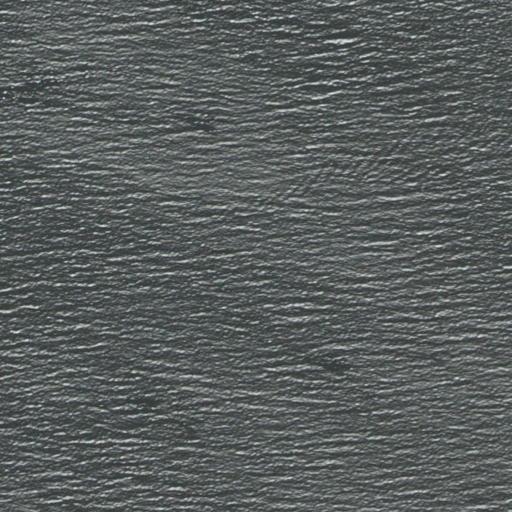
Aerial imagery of island in Massachusetts named Twelvefoot Rock containing only open water